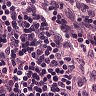
Metastatic tissue present: no